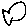
Label: fish